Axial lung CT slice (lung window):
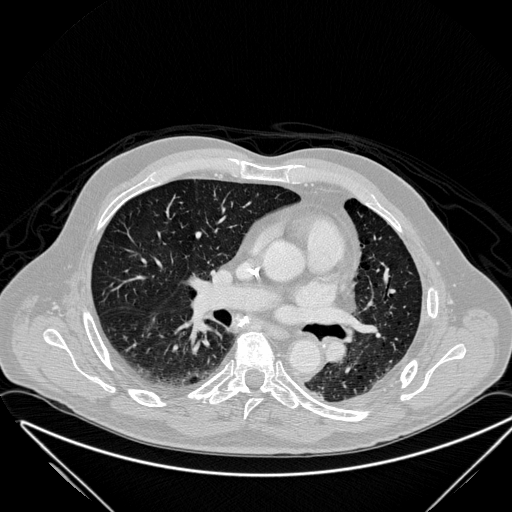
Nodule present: no